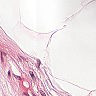
Metastatic tissue present: no